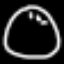
Label: clock